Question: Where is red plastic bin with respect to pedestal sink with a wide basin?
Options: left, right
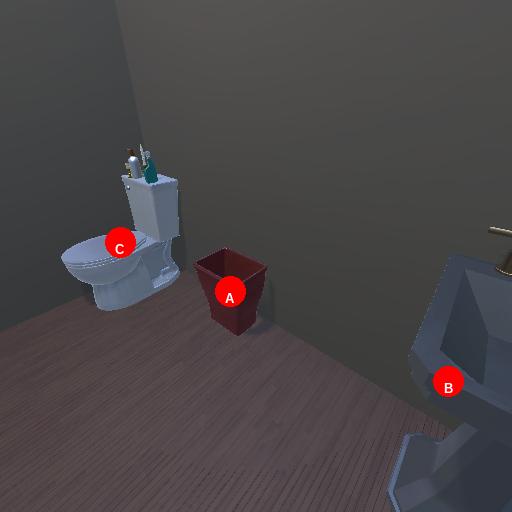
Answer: left